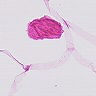
Metastatic tissue present: no